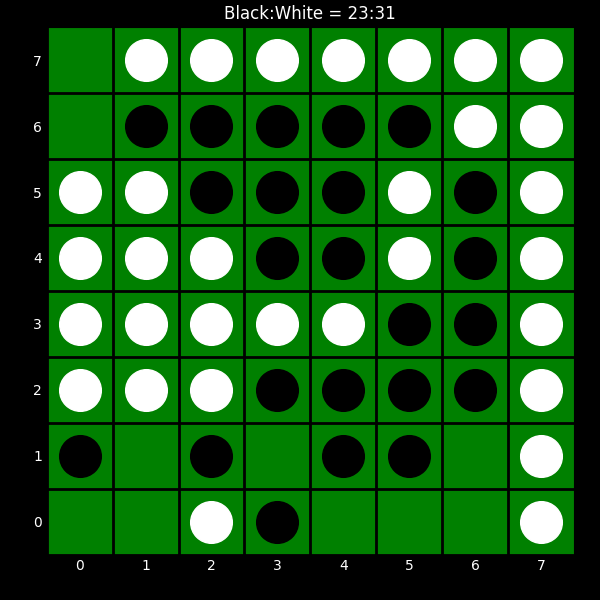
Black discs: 23
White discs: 31